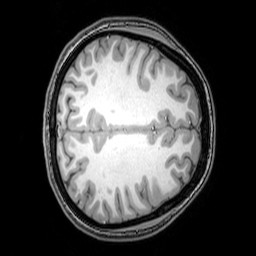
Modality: T1w
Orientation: axial
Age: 20
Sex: female
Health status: healthy
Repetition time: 0.081 s
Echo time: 0.037 s